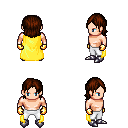
a pixel art fantasy rpg character, male body template, human, light skin, yellow cape, white pants, brown long bangs hairstyle, gold gloves, metal boots, four views (front, back, left, right), 2x2 character sprite sheet, small pixel art, hard edges, no anti-aliasing